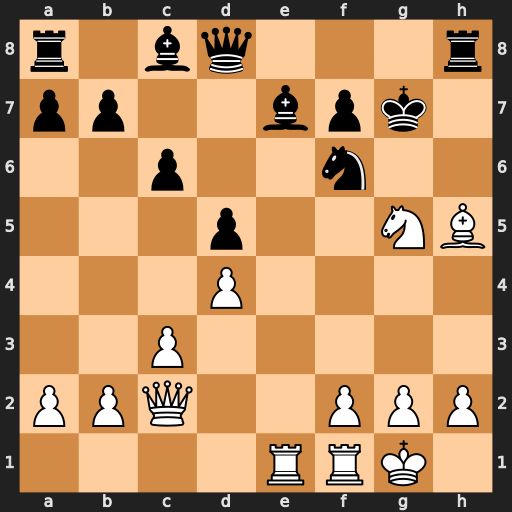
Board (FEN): r1bq3r/pp2bpk1/2p2n2/3p2NB/3P4/2P5/PPQ2PPP/4RRK1
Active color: w
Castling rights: -
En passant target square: -
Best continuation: Nxf7 Rxh5 Nxd8